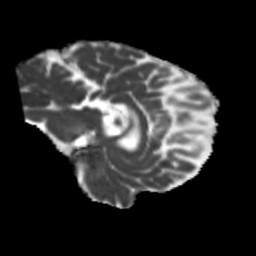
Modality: MD
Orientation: sagittal
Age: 50
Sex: female
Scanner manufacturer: siemens
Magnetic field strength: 3 T
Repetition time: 5.25 s
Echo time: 0.08 s